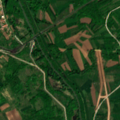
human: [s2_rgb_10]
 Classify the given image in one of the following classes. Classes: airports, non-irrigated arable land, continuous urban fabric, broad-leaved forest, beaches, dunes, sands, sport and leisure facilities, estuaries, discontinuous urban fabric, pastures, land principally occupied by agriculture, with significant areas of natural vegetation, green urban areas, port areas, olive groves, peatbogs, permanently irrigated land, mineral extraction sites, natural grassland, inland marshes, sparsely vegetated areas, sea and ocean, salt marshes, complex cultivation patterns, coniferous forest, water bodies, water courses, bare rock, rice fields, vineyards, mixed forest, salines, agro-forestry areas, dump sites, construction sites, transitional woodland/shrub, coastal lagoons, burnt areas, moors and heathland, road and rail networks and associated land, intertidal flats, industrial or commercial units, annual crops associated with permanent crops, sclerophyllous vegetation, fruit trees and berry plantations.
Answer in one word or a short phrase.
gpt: discontinuous urban fabric, non-irrigated arable land, pastures, land principally occupied by agriculture, with significant areas of natural vegetation, transitional woodland/shrub